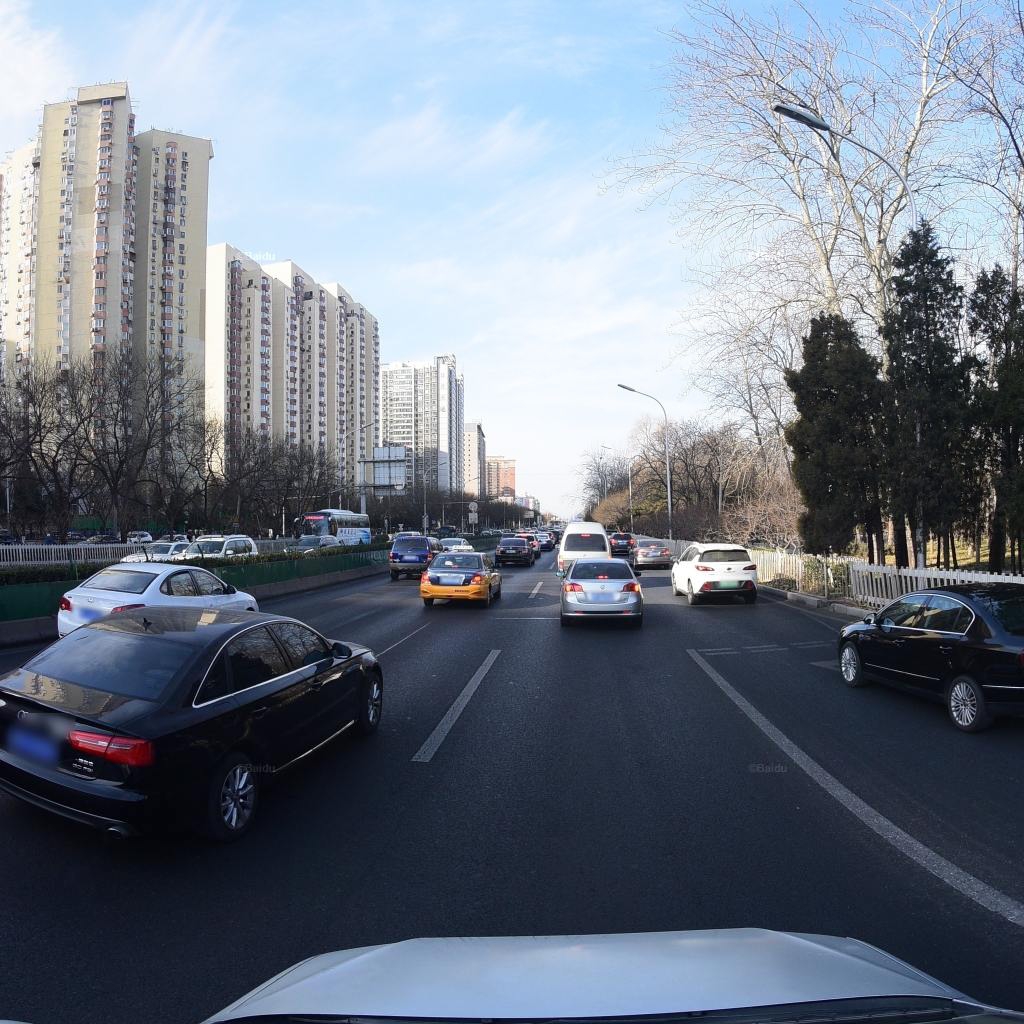
Region: Fengtai
Road damage annotations: longitudinal patch, transverse patch